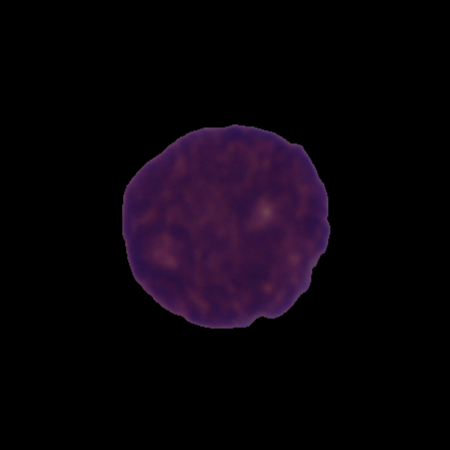
Label: cancer